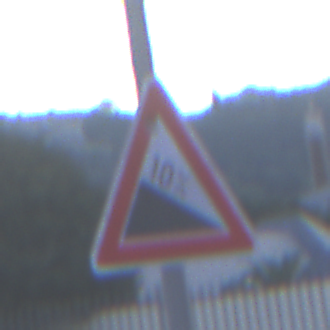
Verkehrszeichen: Gefaelle10
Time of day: SunriseSunset
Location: Outdoor (Suburban)
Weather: PartlyCloudy
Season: NotSpecified
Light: Natural